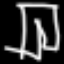
Label: pants